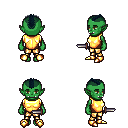
a pixel art fantasy rpg character, female body template, orc, green skin, gold chest armor, gold greaves, raven short mohawk hairstyle, gold boots, dagger, four views (front, back, left, right), 2x2 character sprite sheet, small pixel art, hard edges, no anti-aliasing